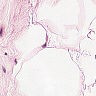
Metastatic tissue present: no